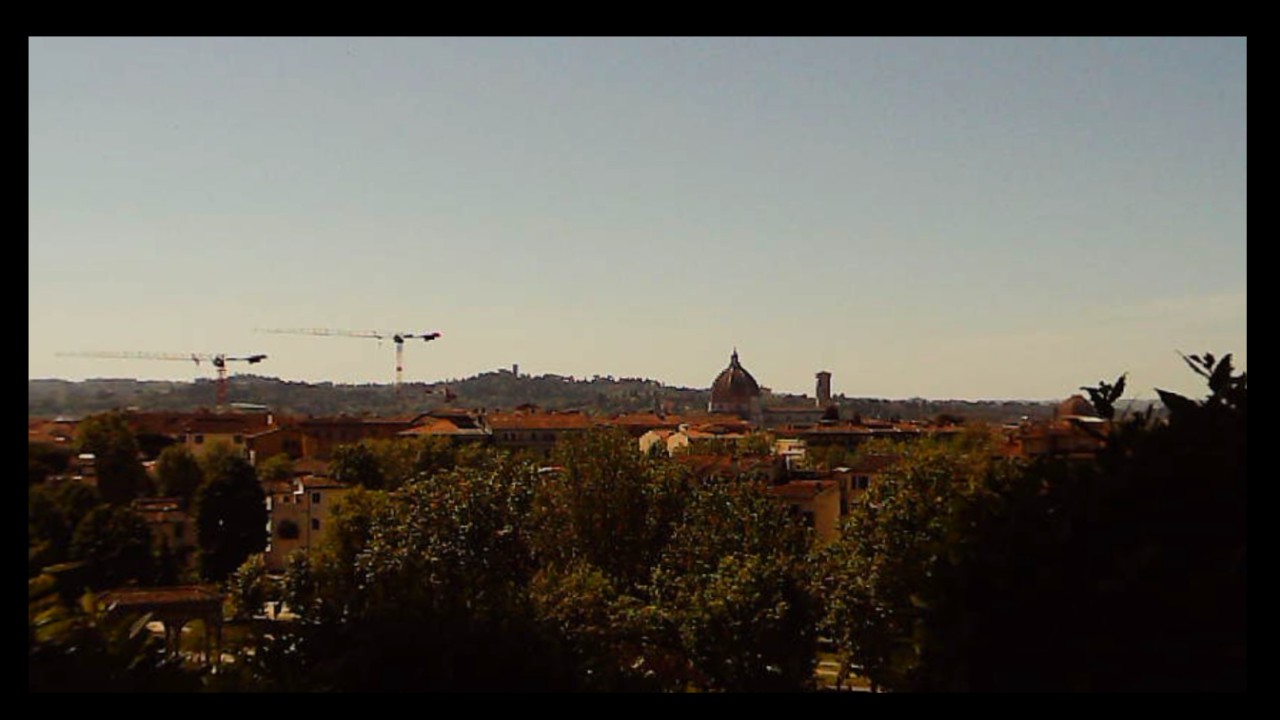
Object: Betafpv air75